The plot shows how the frequency content of a bearing vibration signal evolves over time (STFT spectrogram). What is the most likely bearing condition (normal, inner_race, outer_race, ball)?
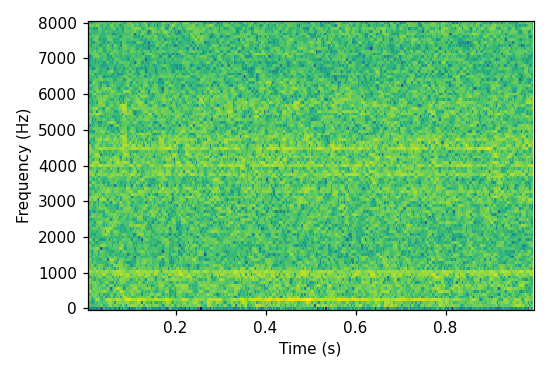
Answer: outer_race